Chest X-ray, AP view. Patient: 46 years old, sex M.
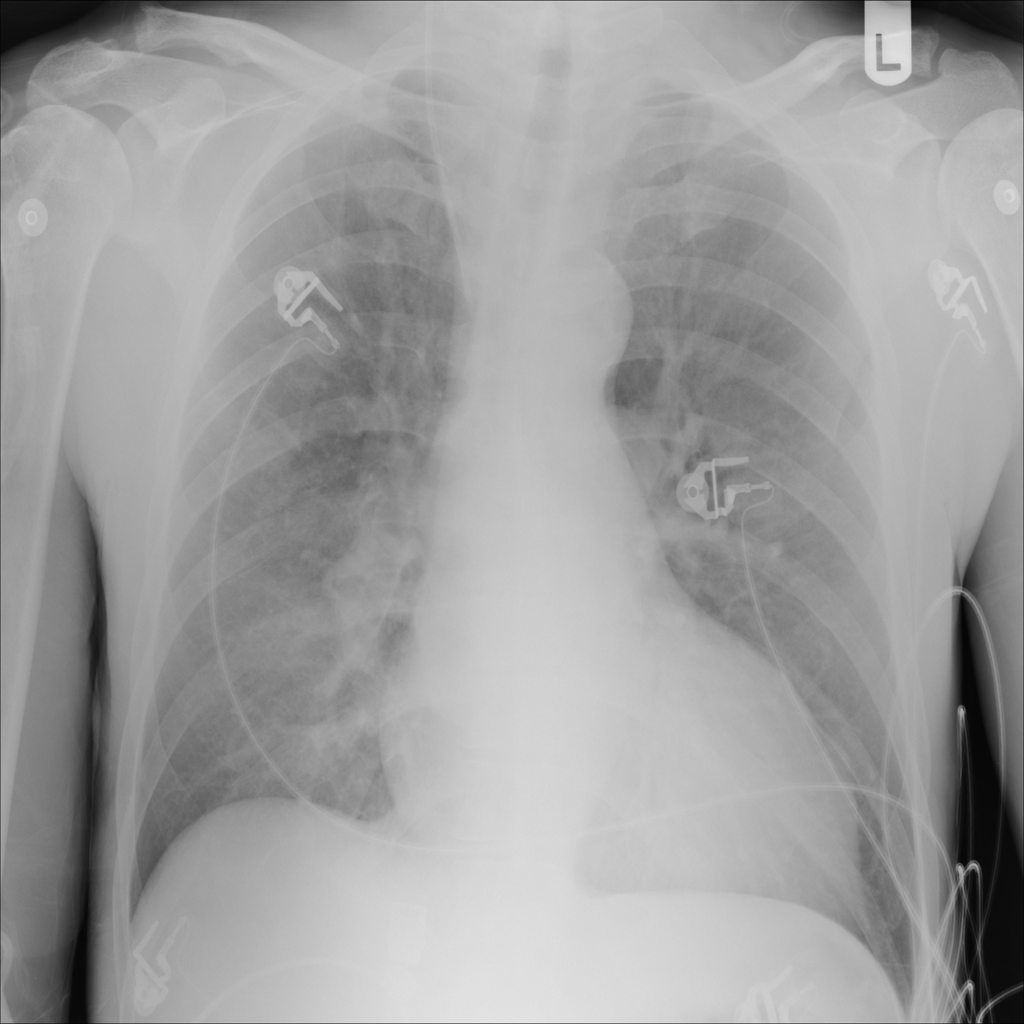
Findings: No Finding